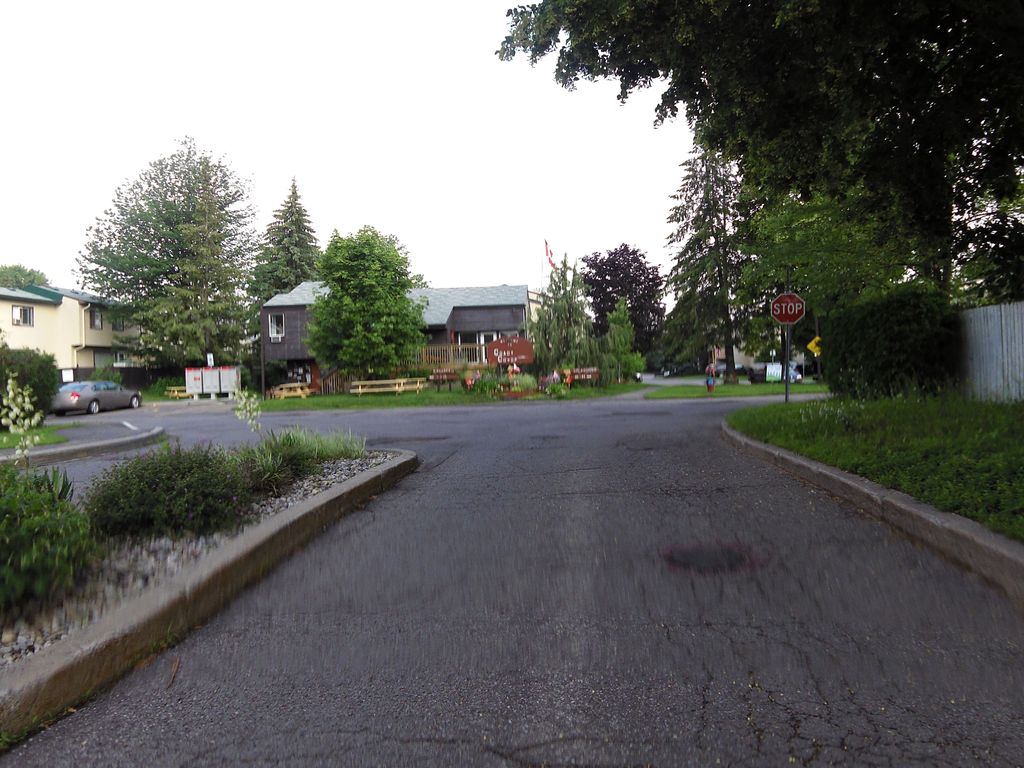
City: ottawa-gatineau